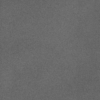
Label: dusty